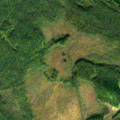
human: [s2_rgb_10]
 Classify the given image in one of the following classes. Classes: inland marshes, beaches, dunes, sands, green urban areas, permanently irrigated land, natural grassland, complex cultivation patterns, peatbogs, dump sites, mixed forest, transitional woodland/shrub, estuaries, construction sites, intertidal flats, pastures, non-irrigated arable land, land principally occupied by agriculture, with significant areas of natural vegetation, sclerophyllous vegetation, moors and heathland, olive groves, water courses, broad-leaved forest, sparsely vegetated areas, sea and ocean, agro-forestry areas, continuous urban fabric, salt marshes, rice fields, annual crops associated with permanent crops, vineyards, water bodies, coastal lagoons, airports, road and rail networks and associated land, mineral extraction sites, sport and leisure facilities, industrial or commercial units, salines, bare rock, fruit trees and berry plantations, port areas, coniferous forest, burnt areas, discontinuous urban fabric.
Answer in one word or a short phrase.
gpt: coniferous forest, transitional woodland/shrub